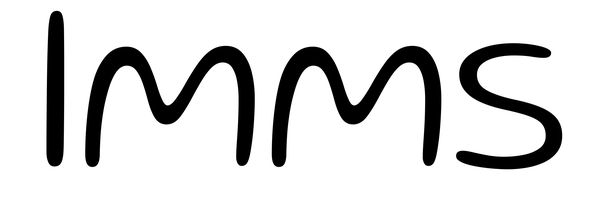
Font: Gluten_ExtraLight